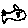
Label: fish